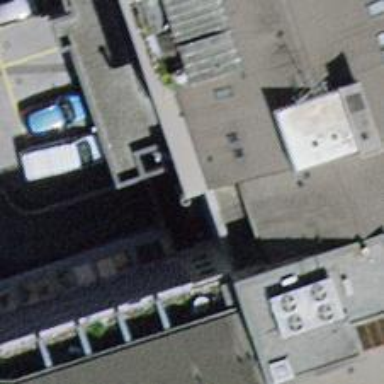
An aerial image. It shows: Parking entrance.